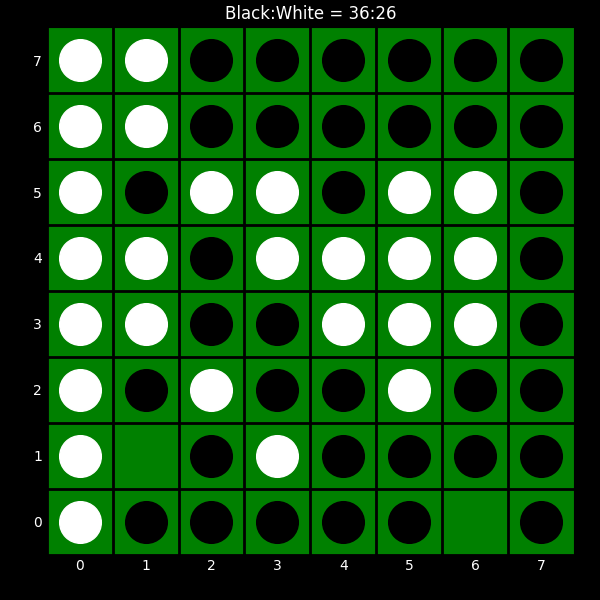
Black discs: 36
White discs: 26